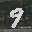
Label: 9